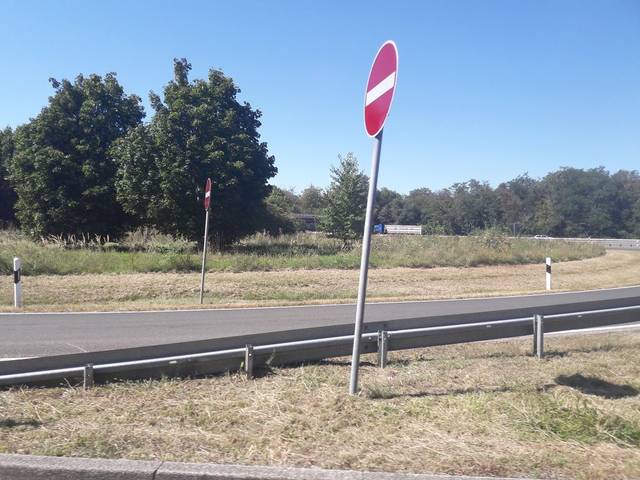
Region: Germany
Coordinates: 49.159, 8.569